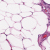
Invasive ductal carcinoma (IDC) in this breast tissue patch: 0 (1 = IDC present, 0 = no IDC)